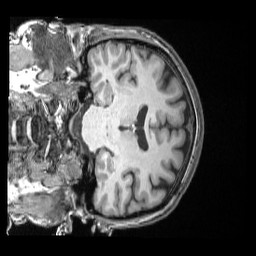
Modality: T1w
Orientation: coronal
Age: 50
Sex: male
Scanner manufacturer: siemens
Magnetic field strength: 3 T
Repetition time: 2 s
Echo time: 0.00339 s